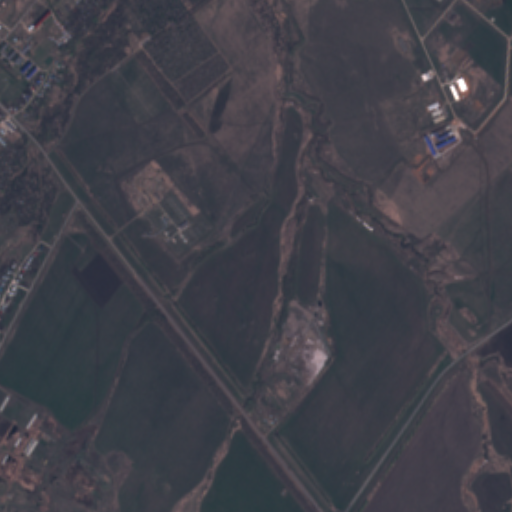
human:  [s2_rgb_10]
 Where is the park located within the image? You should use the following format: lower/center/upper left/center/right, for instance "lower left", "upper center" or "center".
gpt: The park is located in the upper left of the image.
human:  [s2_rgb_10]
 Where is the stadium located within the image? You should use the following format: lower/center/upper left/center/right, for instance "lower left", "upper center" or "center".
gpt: The stadium is located in the upper left of the image.
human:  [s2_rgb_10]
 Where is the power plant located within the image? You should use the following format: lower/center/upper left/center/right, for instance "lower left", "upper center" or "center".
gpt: There is no power plant in the image.